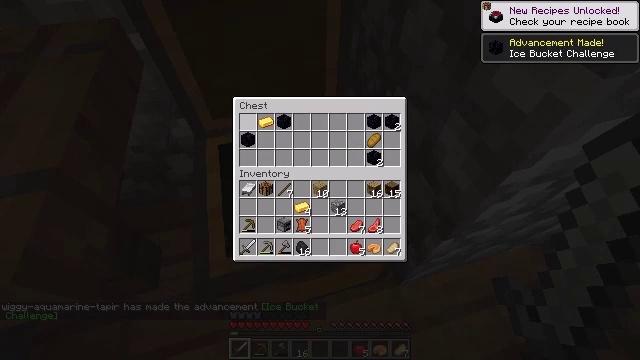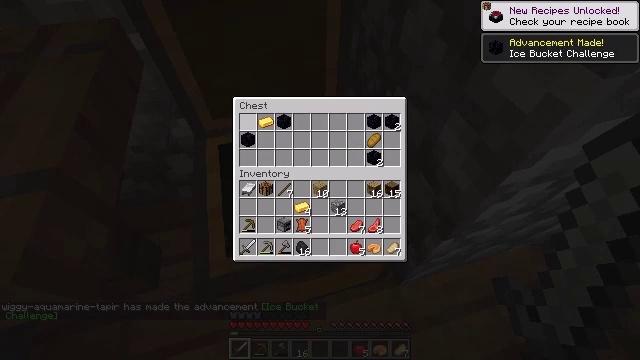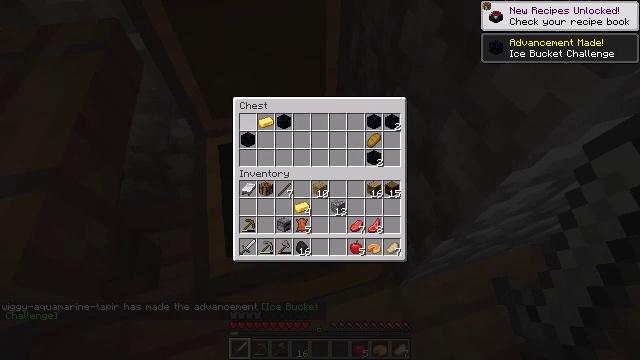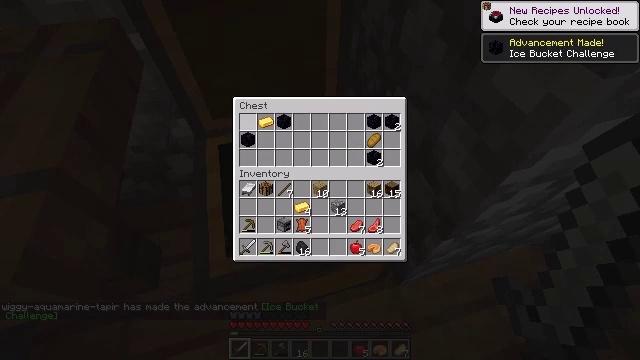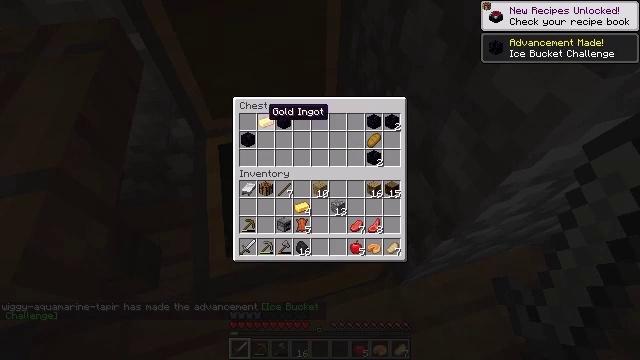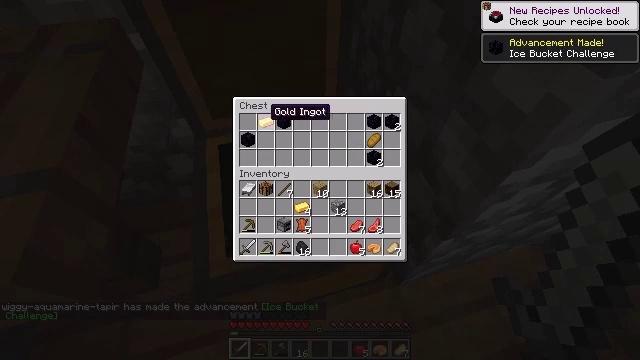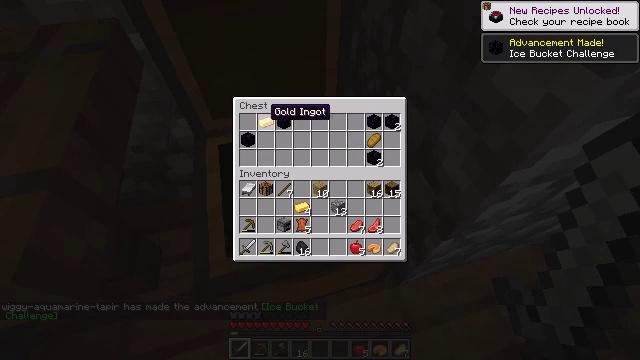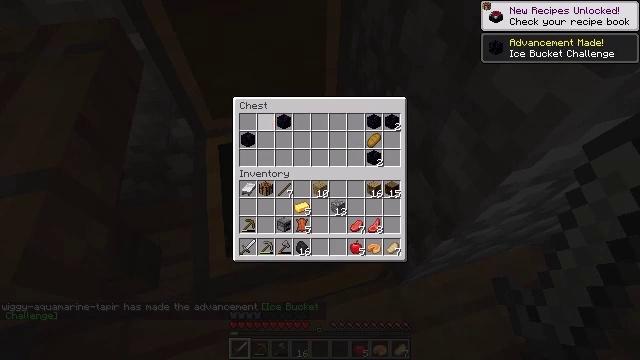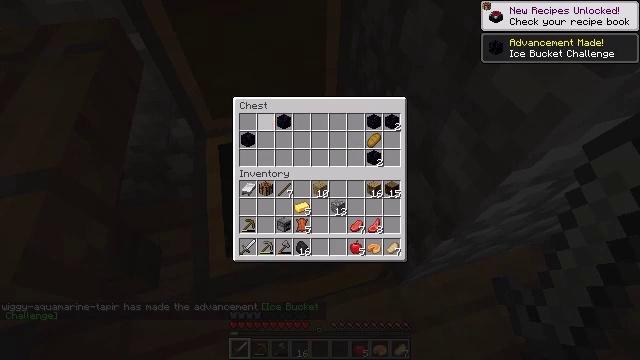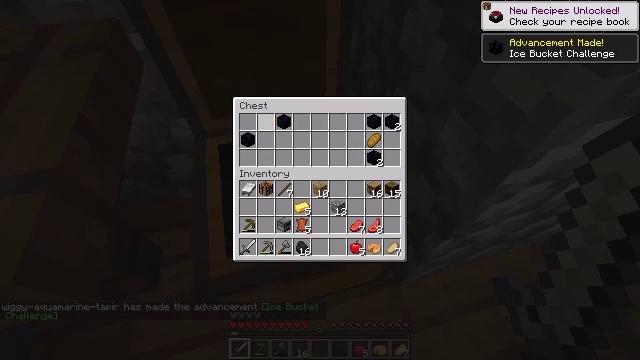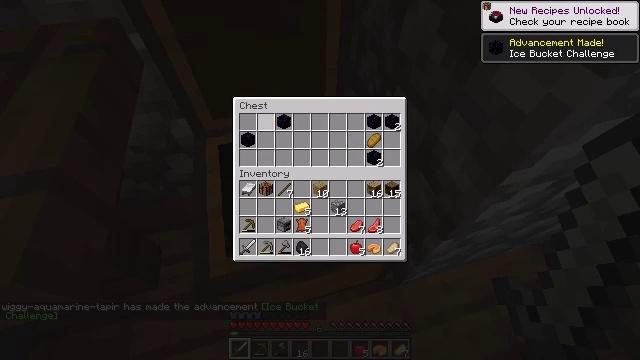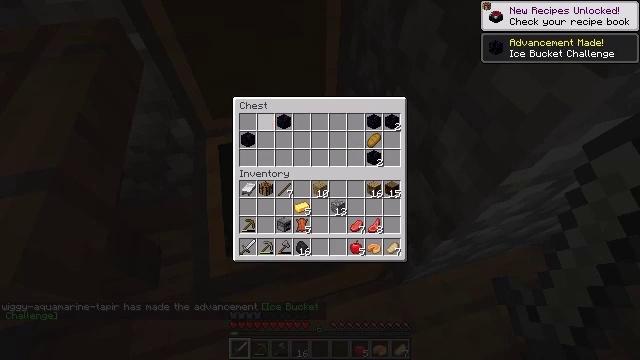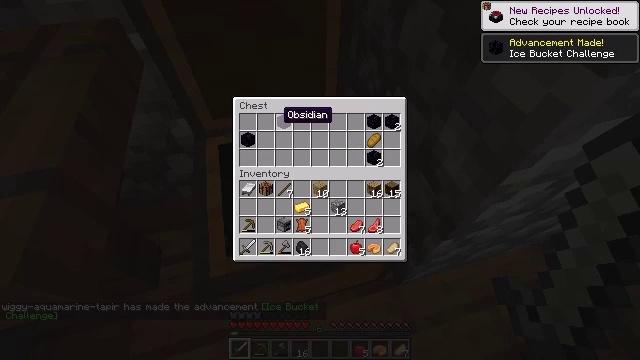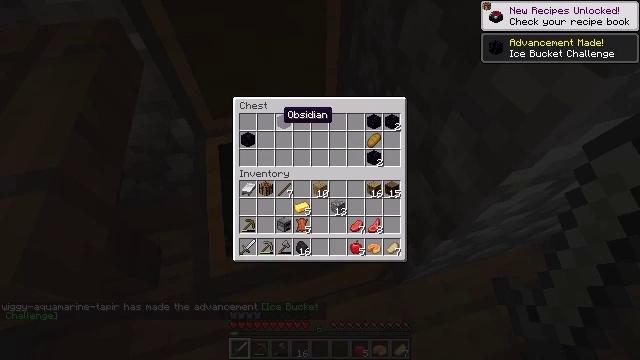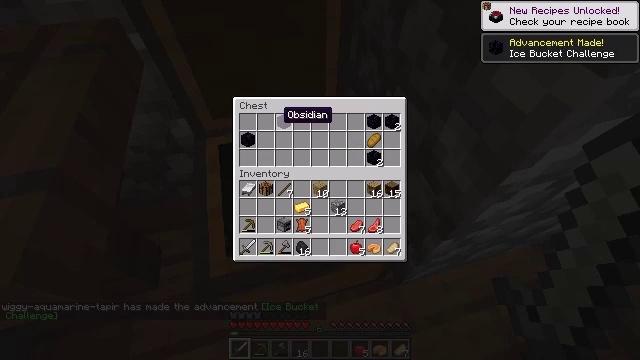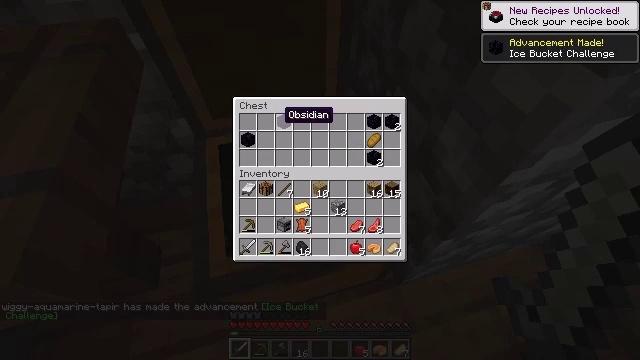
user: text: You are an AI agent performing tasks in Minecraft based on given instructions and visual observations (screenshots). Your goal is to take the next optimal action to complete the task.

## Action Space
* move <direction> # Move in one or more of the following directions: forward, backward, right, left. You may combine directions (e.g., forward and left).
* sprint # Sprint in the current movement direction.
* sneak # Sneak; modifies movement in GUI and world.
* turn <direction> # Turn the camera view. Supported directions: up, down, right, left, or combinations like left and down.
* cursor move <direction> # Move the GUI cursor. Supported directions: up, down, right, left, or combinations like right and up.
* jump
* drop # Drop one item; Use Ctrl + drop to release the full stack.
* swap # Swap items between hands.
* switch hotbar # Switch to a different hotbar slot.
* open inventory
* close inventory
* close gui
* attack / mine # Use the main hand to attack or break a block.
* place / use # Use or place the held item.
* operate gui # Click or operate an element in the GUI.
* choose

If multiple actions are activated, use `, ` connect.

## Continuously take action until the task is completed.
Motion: motion action
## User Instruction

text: Break the spruce leaves to clear the area.
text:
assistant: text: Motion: sneak
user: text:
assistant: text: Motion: sneak
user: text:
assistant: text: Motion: sneak
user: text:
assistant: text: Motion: sneak
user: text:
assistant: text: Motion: sneak
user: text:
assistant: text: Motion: sneak
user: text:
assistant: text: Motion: sneak, operate gui
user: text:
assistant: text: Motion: sneak, operate gui
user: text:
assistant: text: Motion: sneak
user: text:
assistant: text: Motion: sneak
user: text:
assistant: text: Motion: sneak, cursor move right
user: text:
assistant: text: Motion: no_op
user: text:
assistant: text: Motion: no_op
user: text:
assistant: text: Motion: no_op
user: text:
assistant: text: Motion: no_op
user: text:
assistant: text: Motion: no_op
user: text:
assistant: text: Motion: no_op
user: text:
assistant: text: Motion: no_op
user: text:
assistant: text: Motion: no_op
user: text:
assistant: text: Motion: sneak
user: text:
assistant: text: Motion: sneak
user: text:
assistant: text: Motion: sneak
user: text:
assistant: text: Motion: sneak
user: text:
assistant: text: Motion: no_op
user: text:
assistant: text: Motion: sneak
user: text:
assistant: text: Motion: sneak
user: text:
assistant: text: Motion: sneak
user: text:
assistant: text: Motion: sneak
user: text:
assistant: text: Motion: sneak
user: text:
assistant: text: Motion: sneak